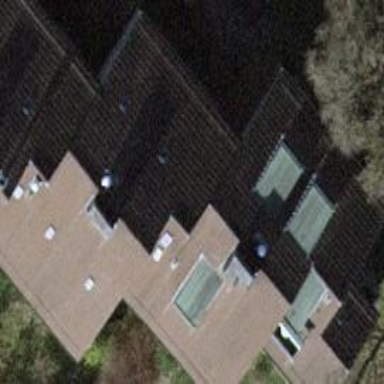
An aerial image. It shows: Building with pitched roof.